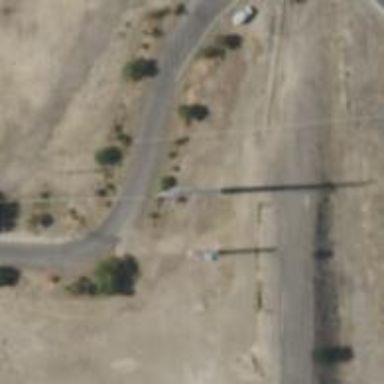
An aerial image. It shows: Power pole.